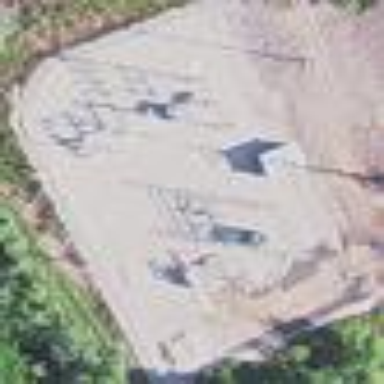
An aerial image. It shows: Power substation.